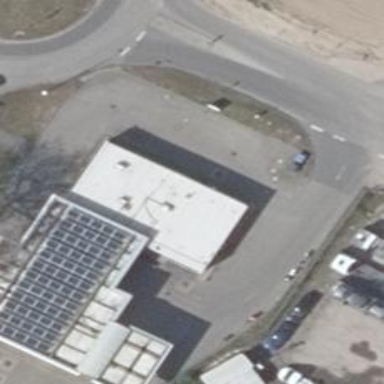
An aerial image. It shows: Commercial building serving as fuel station.